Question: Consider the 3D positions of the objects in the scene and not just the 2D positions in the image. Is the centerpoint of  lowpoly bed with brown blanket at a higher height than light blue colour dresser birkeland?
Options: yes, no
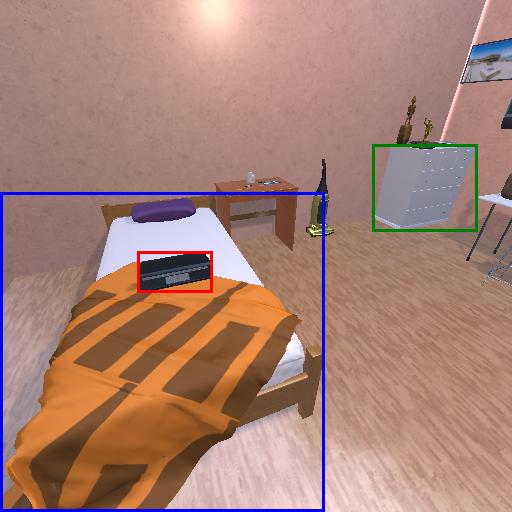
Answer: yes